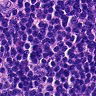
Metastatic tissue present: no